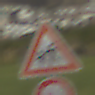
Verkehrszeichen: KinderRechts
Zusatzzeichen unten: VerbotUeberholenEinspurigeFahrzeuge
Umgebung: Outdoor, Suburban
Tageszeit: MorningAfternoon
Wetter: PartlyCloudy
Licht: Natural
Jahreszeit: NotSpecified
Kontrast: HighContrast